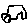
Label: car